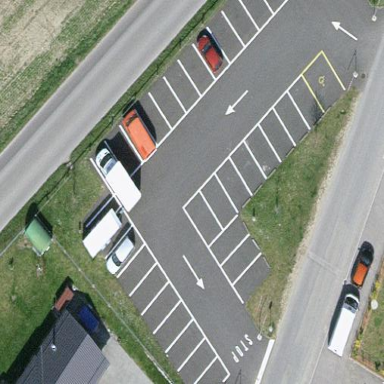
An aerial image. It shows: Parking area.